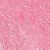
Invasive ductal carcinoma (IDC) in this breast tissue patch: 0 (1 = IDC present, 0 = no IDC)